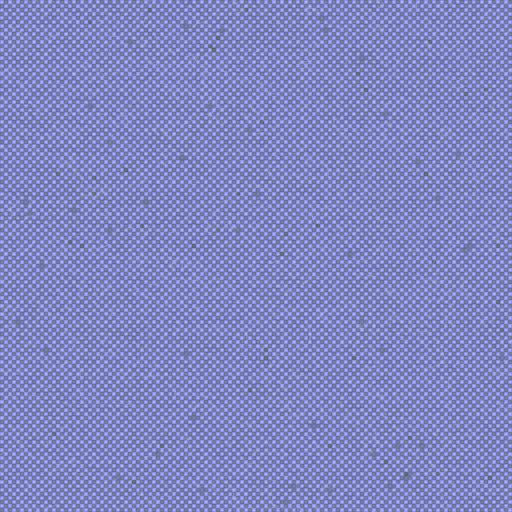
Tags: fabric rough